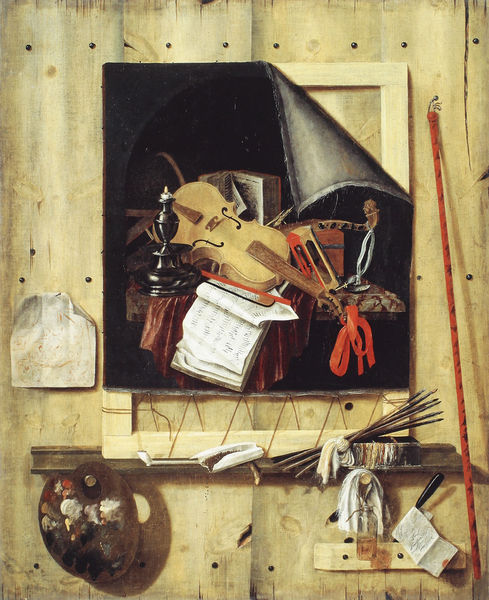
Titel: Trompe-L’Oeil mit Atelierwand und Vanitasstilleben
Künstler: Cornelis Norbertus Gijsbrechts
Institution: Valenciennes, Musée des Beaux-Arts de Valenciennes
Schlagwörter: blätter, gemälde, kubismus, grau, holz, schwarz, skizze, tisch, weiss, rot, malerei, schleife, alt, flasche, wand, barock, rahmen, bild, instrument, öl, gitarre, kontrabass, musik, stock, stilleben, stillleben, papier, noten, stab, farben, farbe, pfeife, notenblatt, notenblätter, atelier, kerze, bretter, nagel, nägel, collage, vanitas, hängen, flamme, lappen, buch, zettel, stöcke, plakat, leinwand, schach, kunst, malen, palette, pinsel, neu, bratsche, geige, violine, seiten, picasso, stange, pokal, varnitas, illusion, tabak, notiz, pallette, farbpalette, musikinstrumente, notenbuch, farbpallette, taktstock, keilrahmen, leinwnad, pinnwand, oll, rahmen+leinwand, mallen, notenblätt, kerzensänder, lenwand, malmesser, seithängen